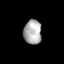
Tissue: prostate
Cell type: Epithelial cells
Senescence score: 0.2939
Nuclear area (px): 431
Mean DAPI intensity: 171.596